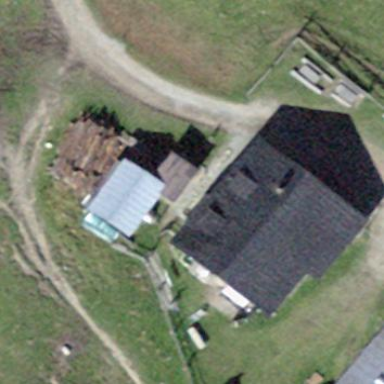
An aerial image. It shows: Hut.